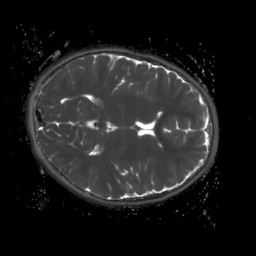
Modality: T2map
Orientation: axial
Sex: female
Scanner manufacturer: siemens
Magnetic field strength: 3 T
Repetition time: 4 s